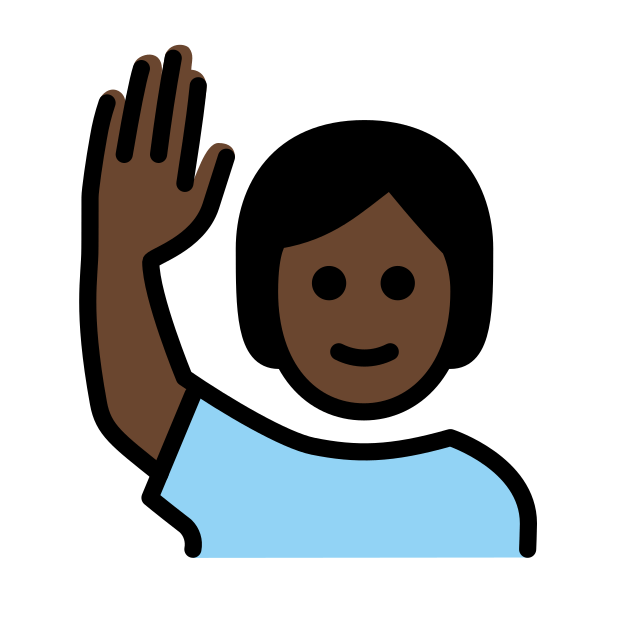
person raising hand: dark skin tone